Field crop: maize
Growth stage: 2
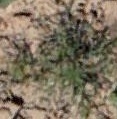
Species: salsola